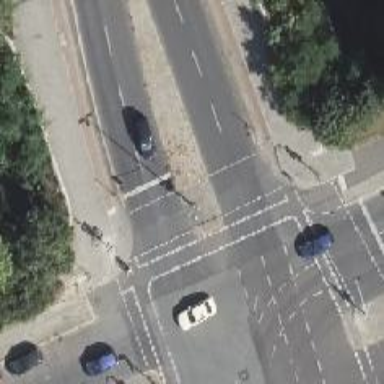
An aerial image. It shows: Primary highway with asphalt surface. There is cycle track on the right side.